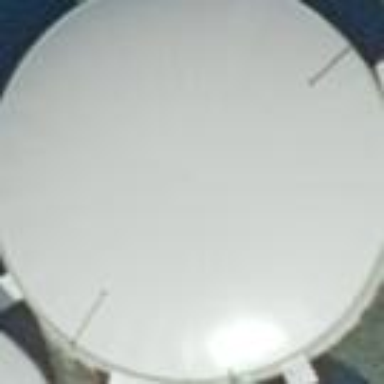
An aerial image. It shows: Storage tank with man-made structure.